Interaction volume radius: 10 \u00c5
Interaction volume height: 20 \u00c5
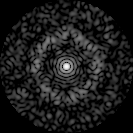
Disorder parameter: 0.8167